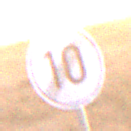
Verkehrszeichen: EndeGeschwindigkeit10
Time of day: SunriseSunset
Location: Outdoor (Nature)
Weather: PartlyCloudy
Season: NotSpecified
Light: Natural